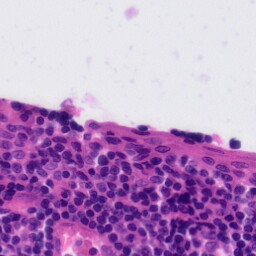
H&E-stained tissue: Tonsil